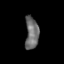
Tissue: skin
Cell type: Epithelial cells
Senescence score: 0.2743
Nuclear area (px): 428
Mean DAPI intensity: 107.717